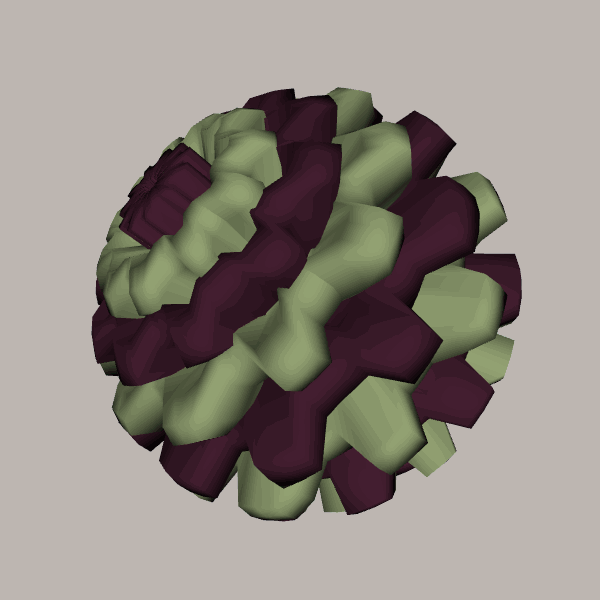
Background: light